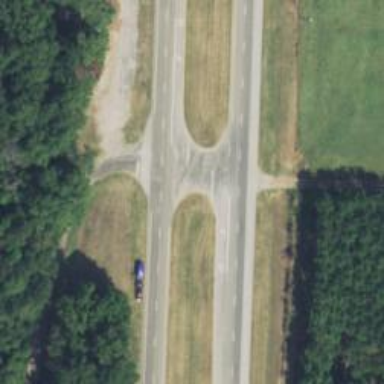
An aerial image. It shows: Trunk link highway with asphalt surface.